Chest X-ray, PA view. Patient: 77 years old, sex M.
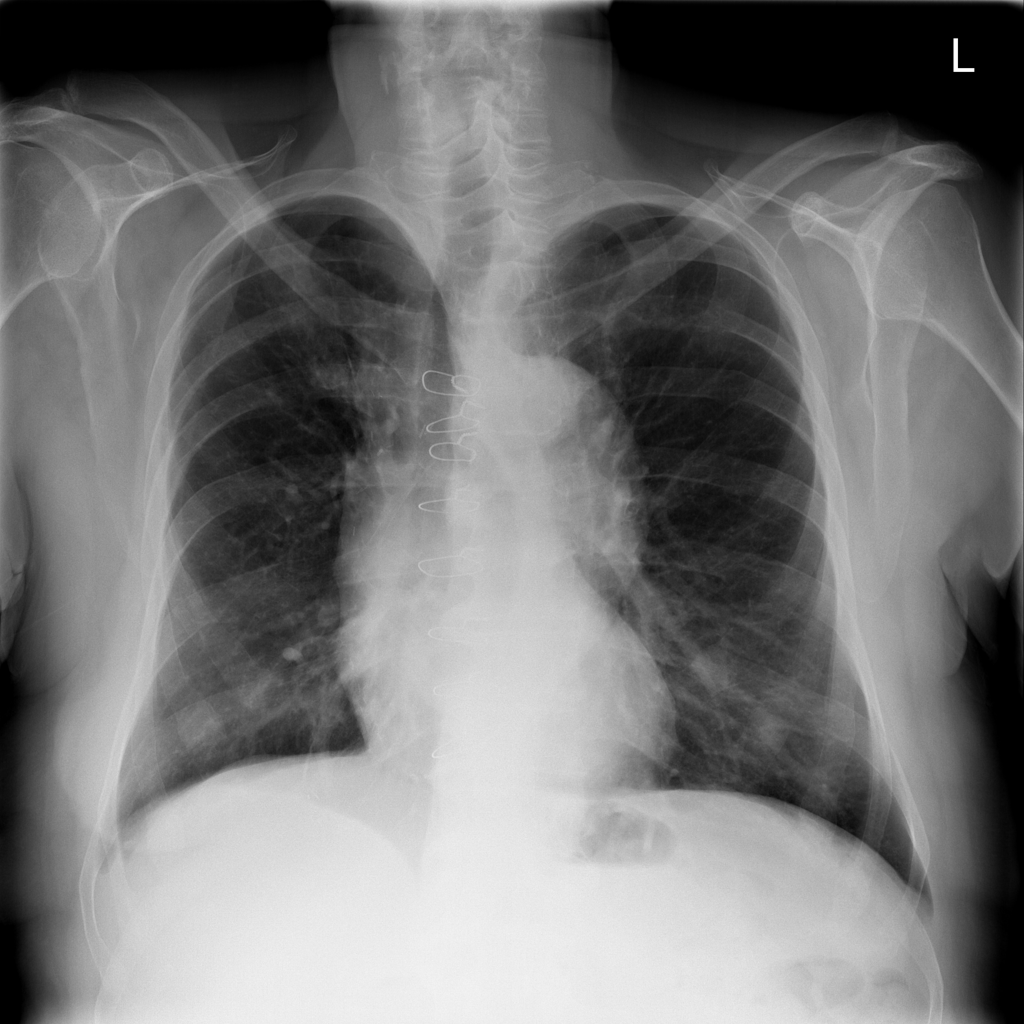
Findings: No Finding